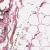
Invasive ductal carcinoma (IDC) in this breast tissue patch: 0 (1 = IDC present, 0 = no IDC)